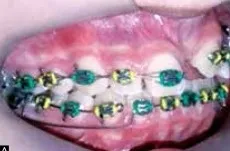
Intraoral photograph showing fixed appliance: A) Right lateral view.
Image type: radiology (ct)